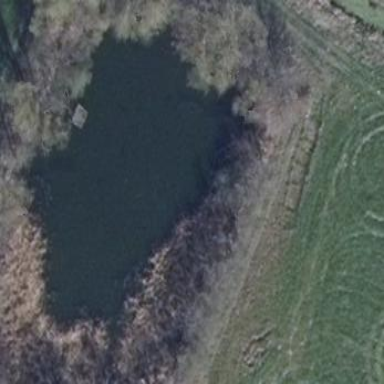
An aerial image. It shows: Pond surrounded by natural water.